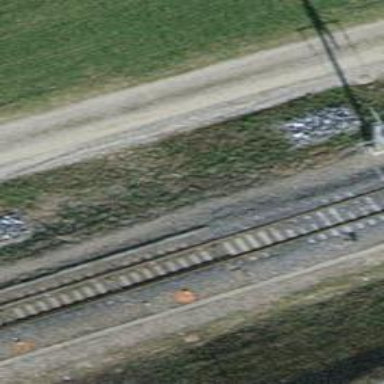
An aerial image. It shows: Railway switch.